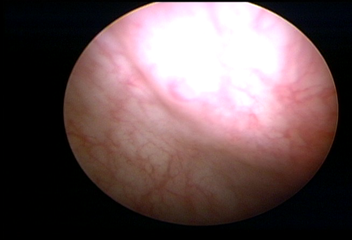
Modality: WLC
Class: Normal mucosa
Bladder cancer association: No